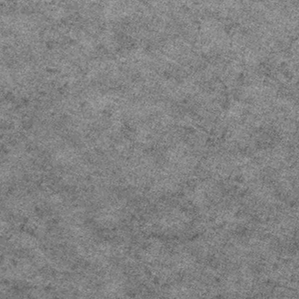
Label: frost